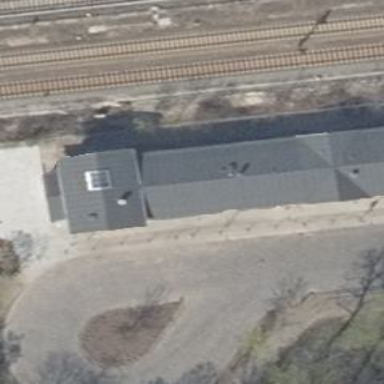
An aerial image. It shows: Train station with gabled roof.